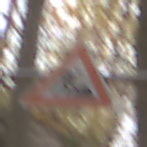
Verkehrszeichen: Arbeitsstelle
Umgebung: Outdoor, Nature
Tageszeit: MorningAfternoon
Wetter: Overcast
Licht: Natural
Jahreszeit: Autumn
Kontrast: LowContrast